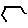
Label: hexagon